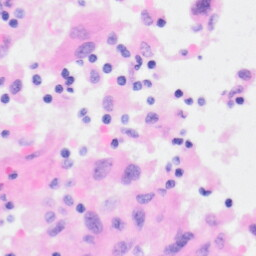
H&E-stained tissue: Kidney